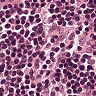
Metastatic tissue present: no